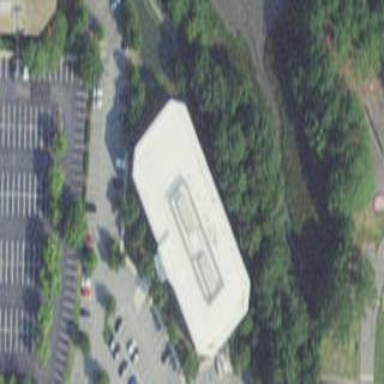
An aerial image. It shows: Commercial building.